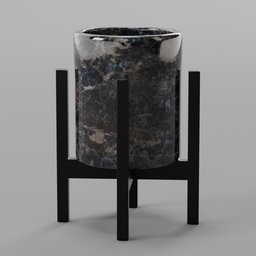
Label: decoration